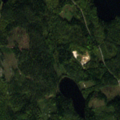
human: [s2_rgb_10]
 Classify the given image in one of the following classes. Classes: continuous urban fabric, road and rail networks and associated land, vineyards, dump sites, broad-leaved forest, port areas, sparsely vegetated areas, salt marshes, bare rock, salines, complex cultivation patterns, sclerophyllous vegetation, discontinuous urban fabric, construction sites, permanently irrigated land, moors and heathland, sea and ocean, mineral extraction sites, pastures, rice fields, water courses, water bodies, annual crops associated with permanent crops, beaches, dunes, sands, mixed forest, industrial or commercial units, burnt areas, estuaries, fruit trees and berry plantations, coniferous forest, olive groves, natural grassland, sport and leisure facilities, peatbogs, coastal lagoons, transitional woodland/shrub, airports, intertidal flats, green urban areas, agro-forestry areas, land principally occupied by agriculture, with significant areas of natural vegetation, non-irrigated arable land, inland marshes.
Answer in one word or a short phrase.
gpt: coniferous forest, mixed forest, water bodies